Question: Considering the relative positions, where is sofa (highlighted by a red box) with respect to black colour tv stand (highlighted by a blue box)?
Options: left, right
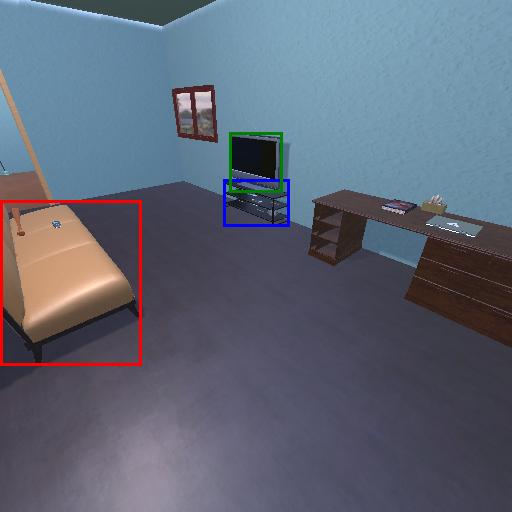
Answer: left